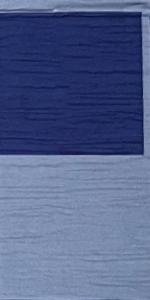
Label: Empty